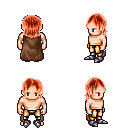
a pixel art fantasy rpg character, male body template, human, light skin, brown cape, gold greaves, red long bangs hairstyle, metal boots, four views (front, back, left, right), 2x2 character sprite sheet, small pixel art, hard edges, no anti-aliasing